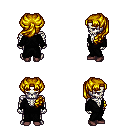
a pixel art fantasy rpg character, male body template, skeleton, gray robe, teal pants, blonde princess hairstyle, maroon shoes, four views (front, back, left, right), 2x2 character sprite sheet, small pixel art, hard edges, no anti-aliasing